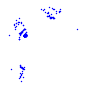
Particle: kaon